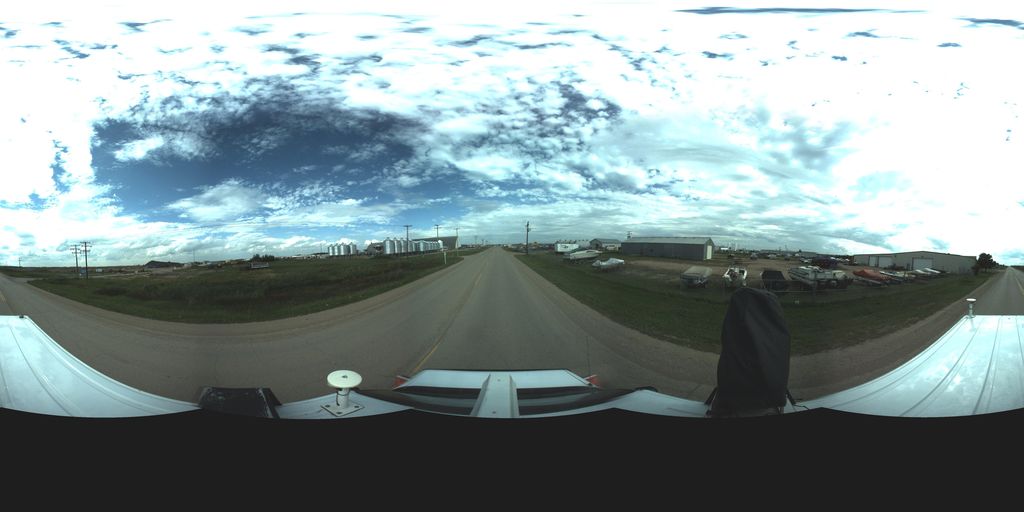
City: saskatoon